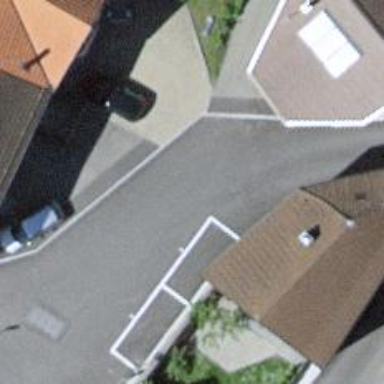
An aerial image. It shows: Smoothly paved residential road.